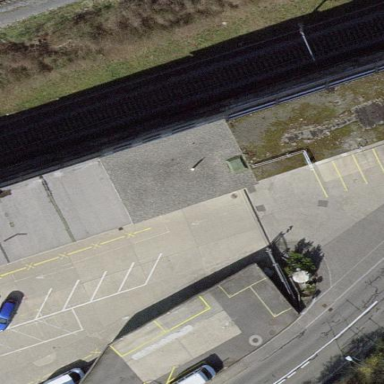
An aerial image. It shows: Industrial building.